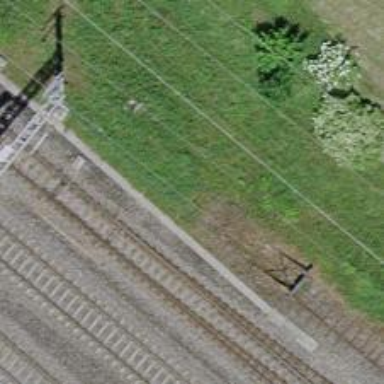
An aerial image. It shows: Single railway spur track.